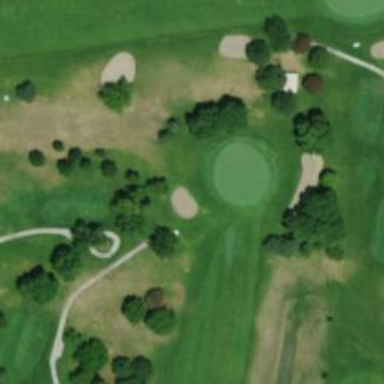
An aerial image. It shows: View of golf hole.